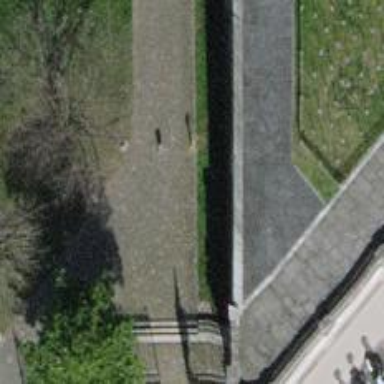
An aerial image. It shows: Cobblestone footway.